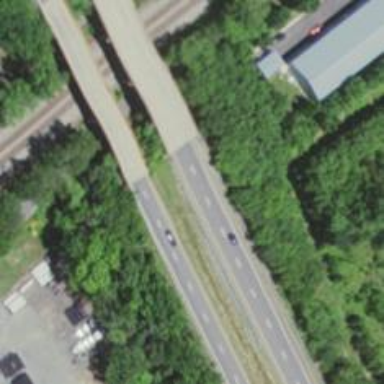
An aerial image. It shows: This image shows trunk highway that functions as expressway.